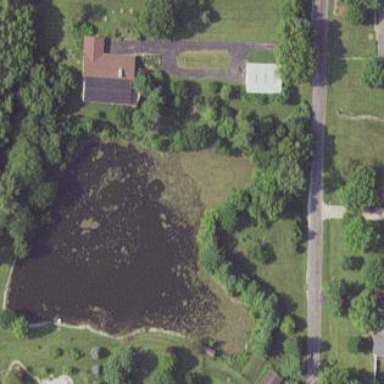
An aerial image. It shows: Pond surrounded by natural water.